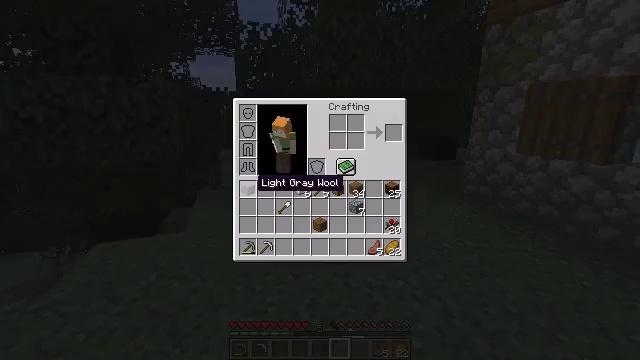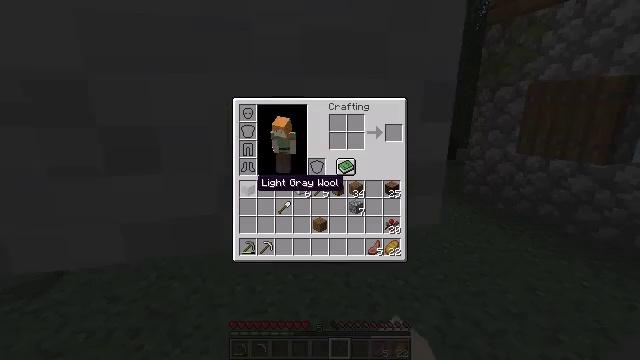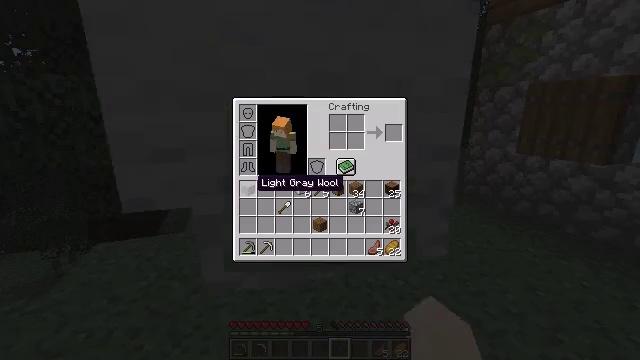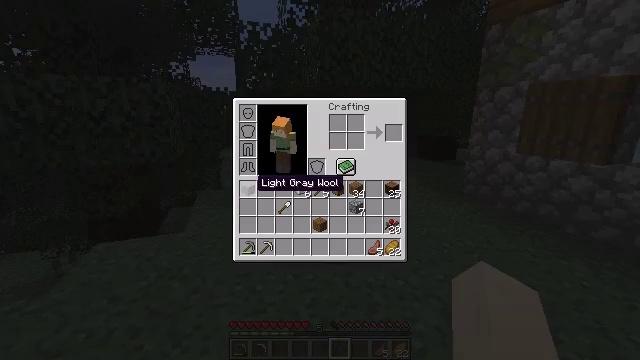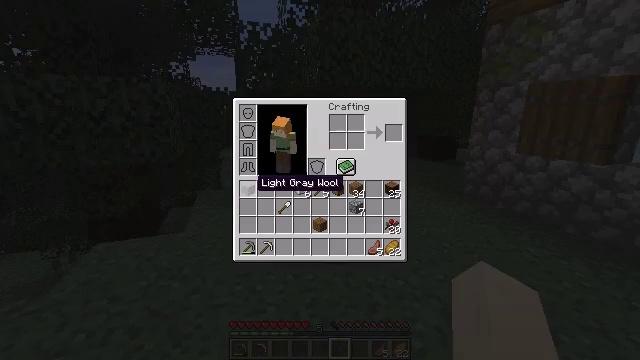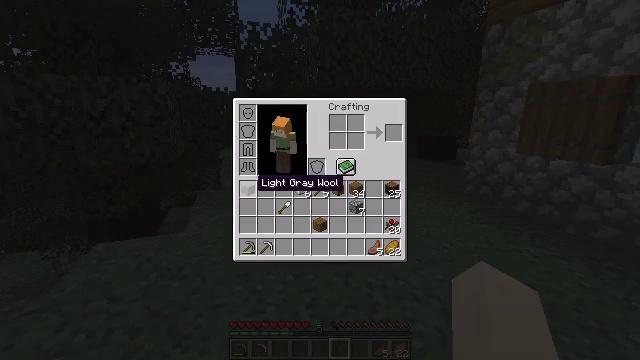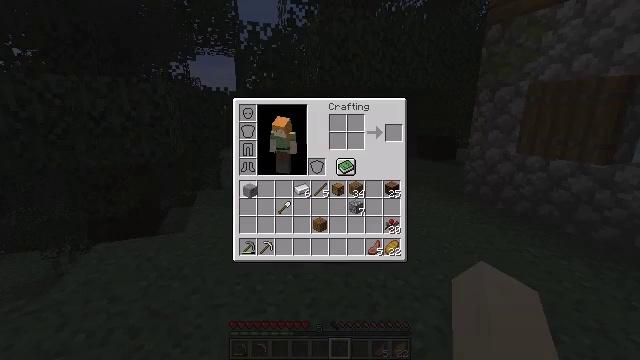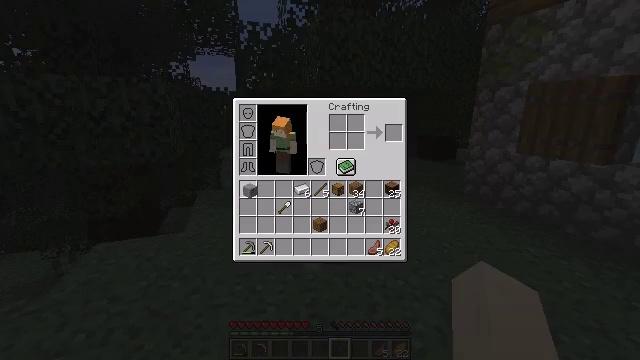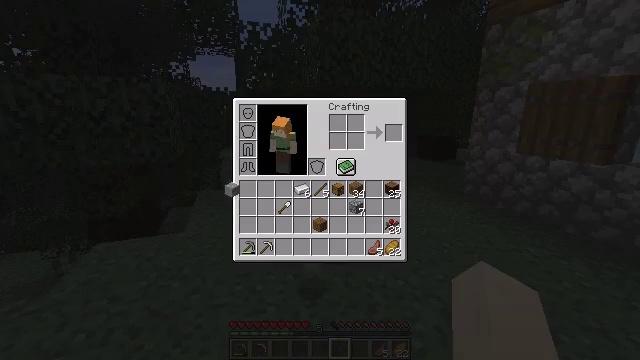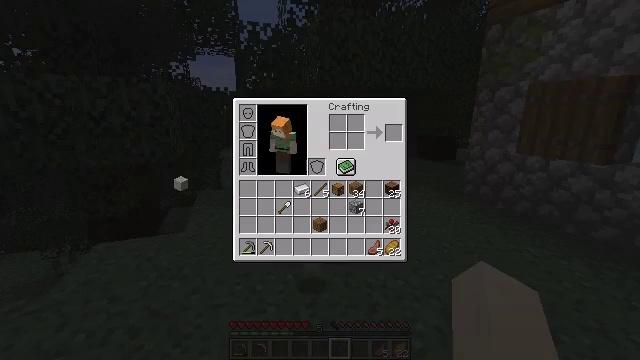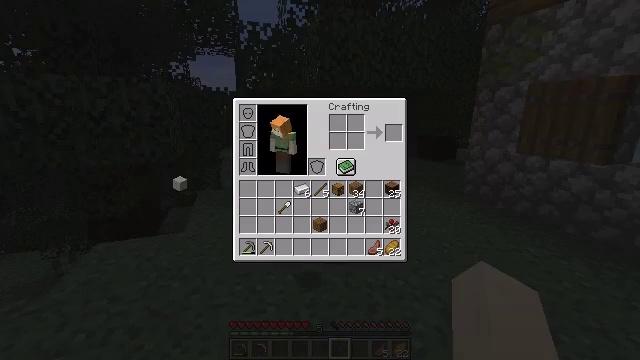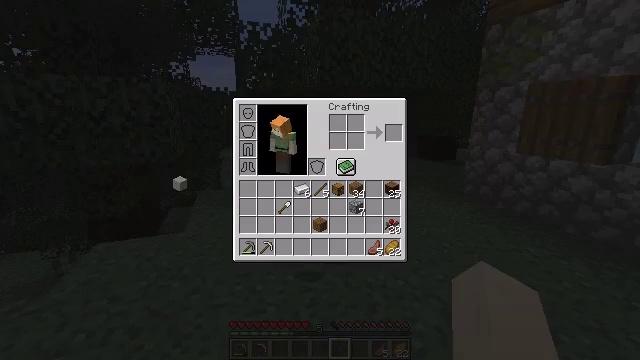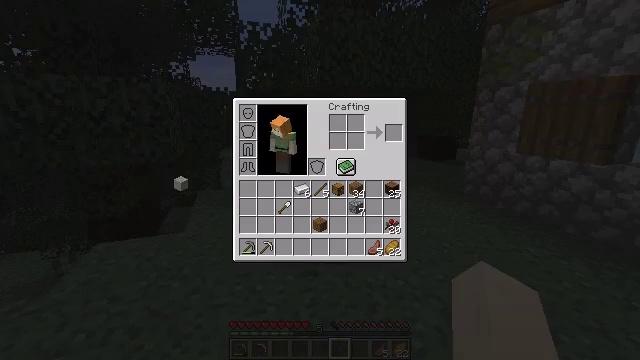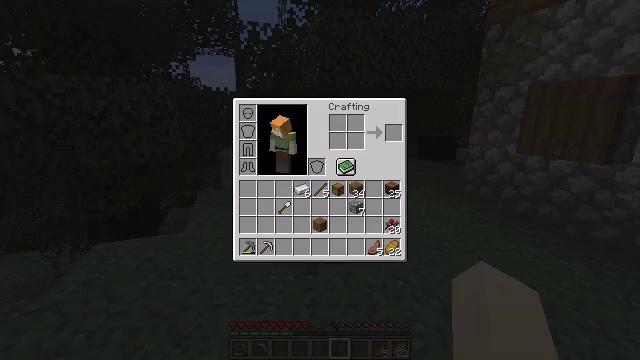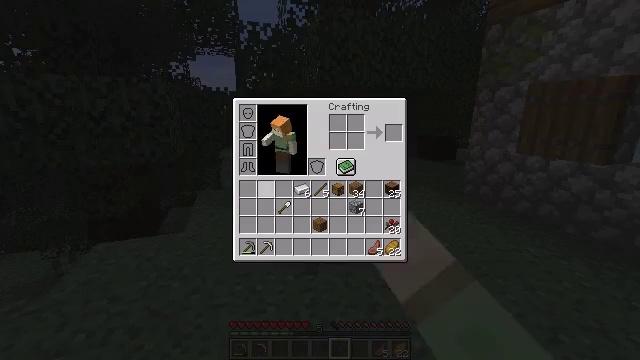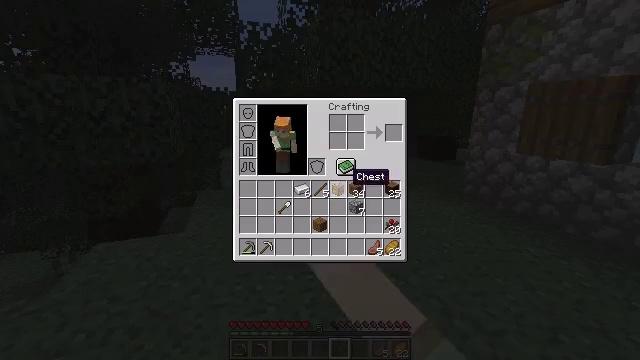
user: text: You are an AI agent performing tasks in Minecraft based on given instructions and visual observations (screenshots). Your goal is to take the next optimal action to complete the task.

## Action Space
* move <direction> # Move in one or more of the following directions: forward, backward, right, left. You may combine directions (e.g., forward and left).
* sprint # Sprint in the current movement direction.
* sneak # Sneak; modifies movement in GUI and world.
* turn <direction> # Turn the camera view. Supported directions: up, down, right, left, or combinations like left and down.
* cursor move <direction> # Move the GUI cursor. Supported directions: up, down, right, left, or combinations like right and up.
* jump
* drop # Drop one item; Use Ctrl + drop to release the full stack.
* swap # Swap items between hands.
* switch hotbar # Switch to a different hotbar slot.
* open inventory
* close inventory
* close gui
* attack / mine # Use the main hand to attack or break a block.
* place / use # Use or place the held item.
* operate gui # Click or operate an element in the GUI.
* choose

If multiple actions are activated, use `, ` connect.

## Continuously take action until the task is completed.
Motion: motion action
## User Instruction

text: Remove a light gray wool block from your inventory.
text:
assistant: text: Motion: open gui
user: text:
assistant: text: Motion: no_op
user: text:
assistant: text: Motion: no_op
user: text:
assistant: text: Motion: no_op
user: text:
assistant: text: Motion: no_op
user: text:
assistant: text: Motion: operate gui
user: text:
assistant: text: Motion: operate gui
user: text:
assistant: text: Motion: cursor move left, operate gui
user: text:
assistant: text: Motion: cursor move left
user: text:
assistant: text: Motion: operate gui
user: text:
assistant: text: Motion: operate gui
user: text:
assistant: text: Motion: operate gui
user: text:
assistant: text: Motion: cursor move right
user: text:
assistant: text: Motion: cursor move right
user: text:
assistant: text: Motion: cursor move right
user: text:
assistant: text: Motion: no_op
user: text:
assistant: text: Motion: no_op
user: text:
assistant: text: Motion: no_op